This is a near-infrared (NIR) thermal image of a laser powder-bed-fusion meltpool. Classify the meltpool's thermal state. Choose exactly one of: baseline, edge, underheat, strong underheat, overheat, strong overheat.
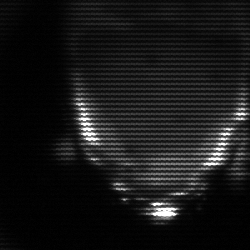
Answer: edge